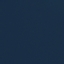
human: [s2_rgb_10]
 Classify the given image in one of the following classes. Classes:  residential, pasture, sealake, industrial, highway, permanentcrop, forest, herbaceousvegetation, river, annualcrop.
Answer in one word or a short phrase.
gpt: SeaLake